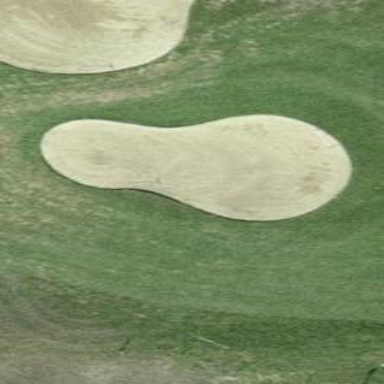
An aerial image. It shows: Golf bunker filled with sandy terrain.